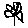
Label: flower